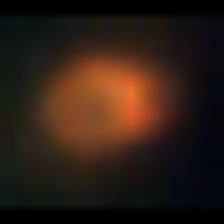
Taxon: NanoPlankton
Group: Other